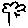
Label: tree